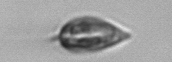
Label: Prorocentrum_triestinum